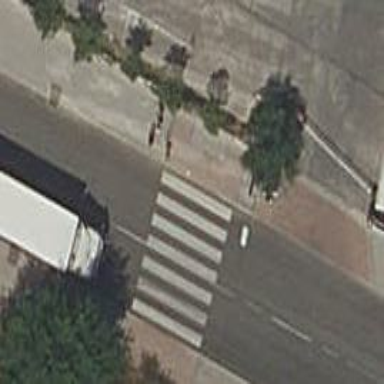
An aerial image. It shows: Uncontrolled crossing on the road.